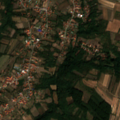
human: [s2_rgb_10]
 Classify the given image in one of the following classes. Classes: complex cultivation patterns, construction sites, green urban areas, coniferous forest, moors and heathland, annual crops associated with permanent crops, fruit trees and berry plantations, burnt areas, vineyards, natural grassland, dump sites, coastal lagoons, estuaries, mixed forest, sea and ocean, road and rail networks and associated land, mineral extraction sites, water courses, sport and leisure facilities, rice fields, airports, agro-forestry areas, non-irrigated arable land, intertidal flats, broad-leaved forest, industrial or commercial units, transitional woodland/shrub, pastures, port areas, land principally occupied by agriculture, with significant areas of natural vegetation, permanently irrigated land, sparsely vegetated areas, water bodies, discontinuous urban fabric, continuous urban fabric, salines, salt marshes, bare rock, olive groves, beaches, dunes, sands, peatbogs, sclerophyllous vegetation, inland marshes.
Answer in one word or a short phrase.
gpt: discontinuous urban fabric, non-irrigated arable land, land principally occupied by agriculture, with significant areas of natural vegetation, broad-leaved forest